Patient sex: M
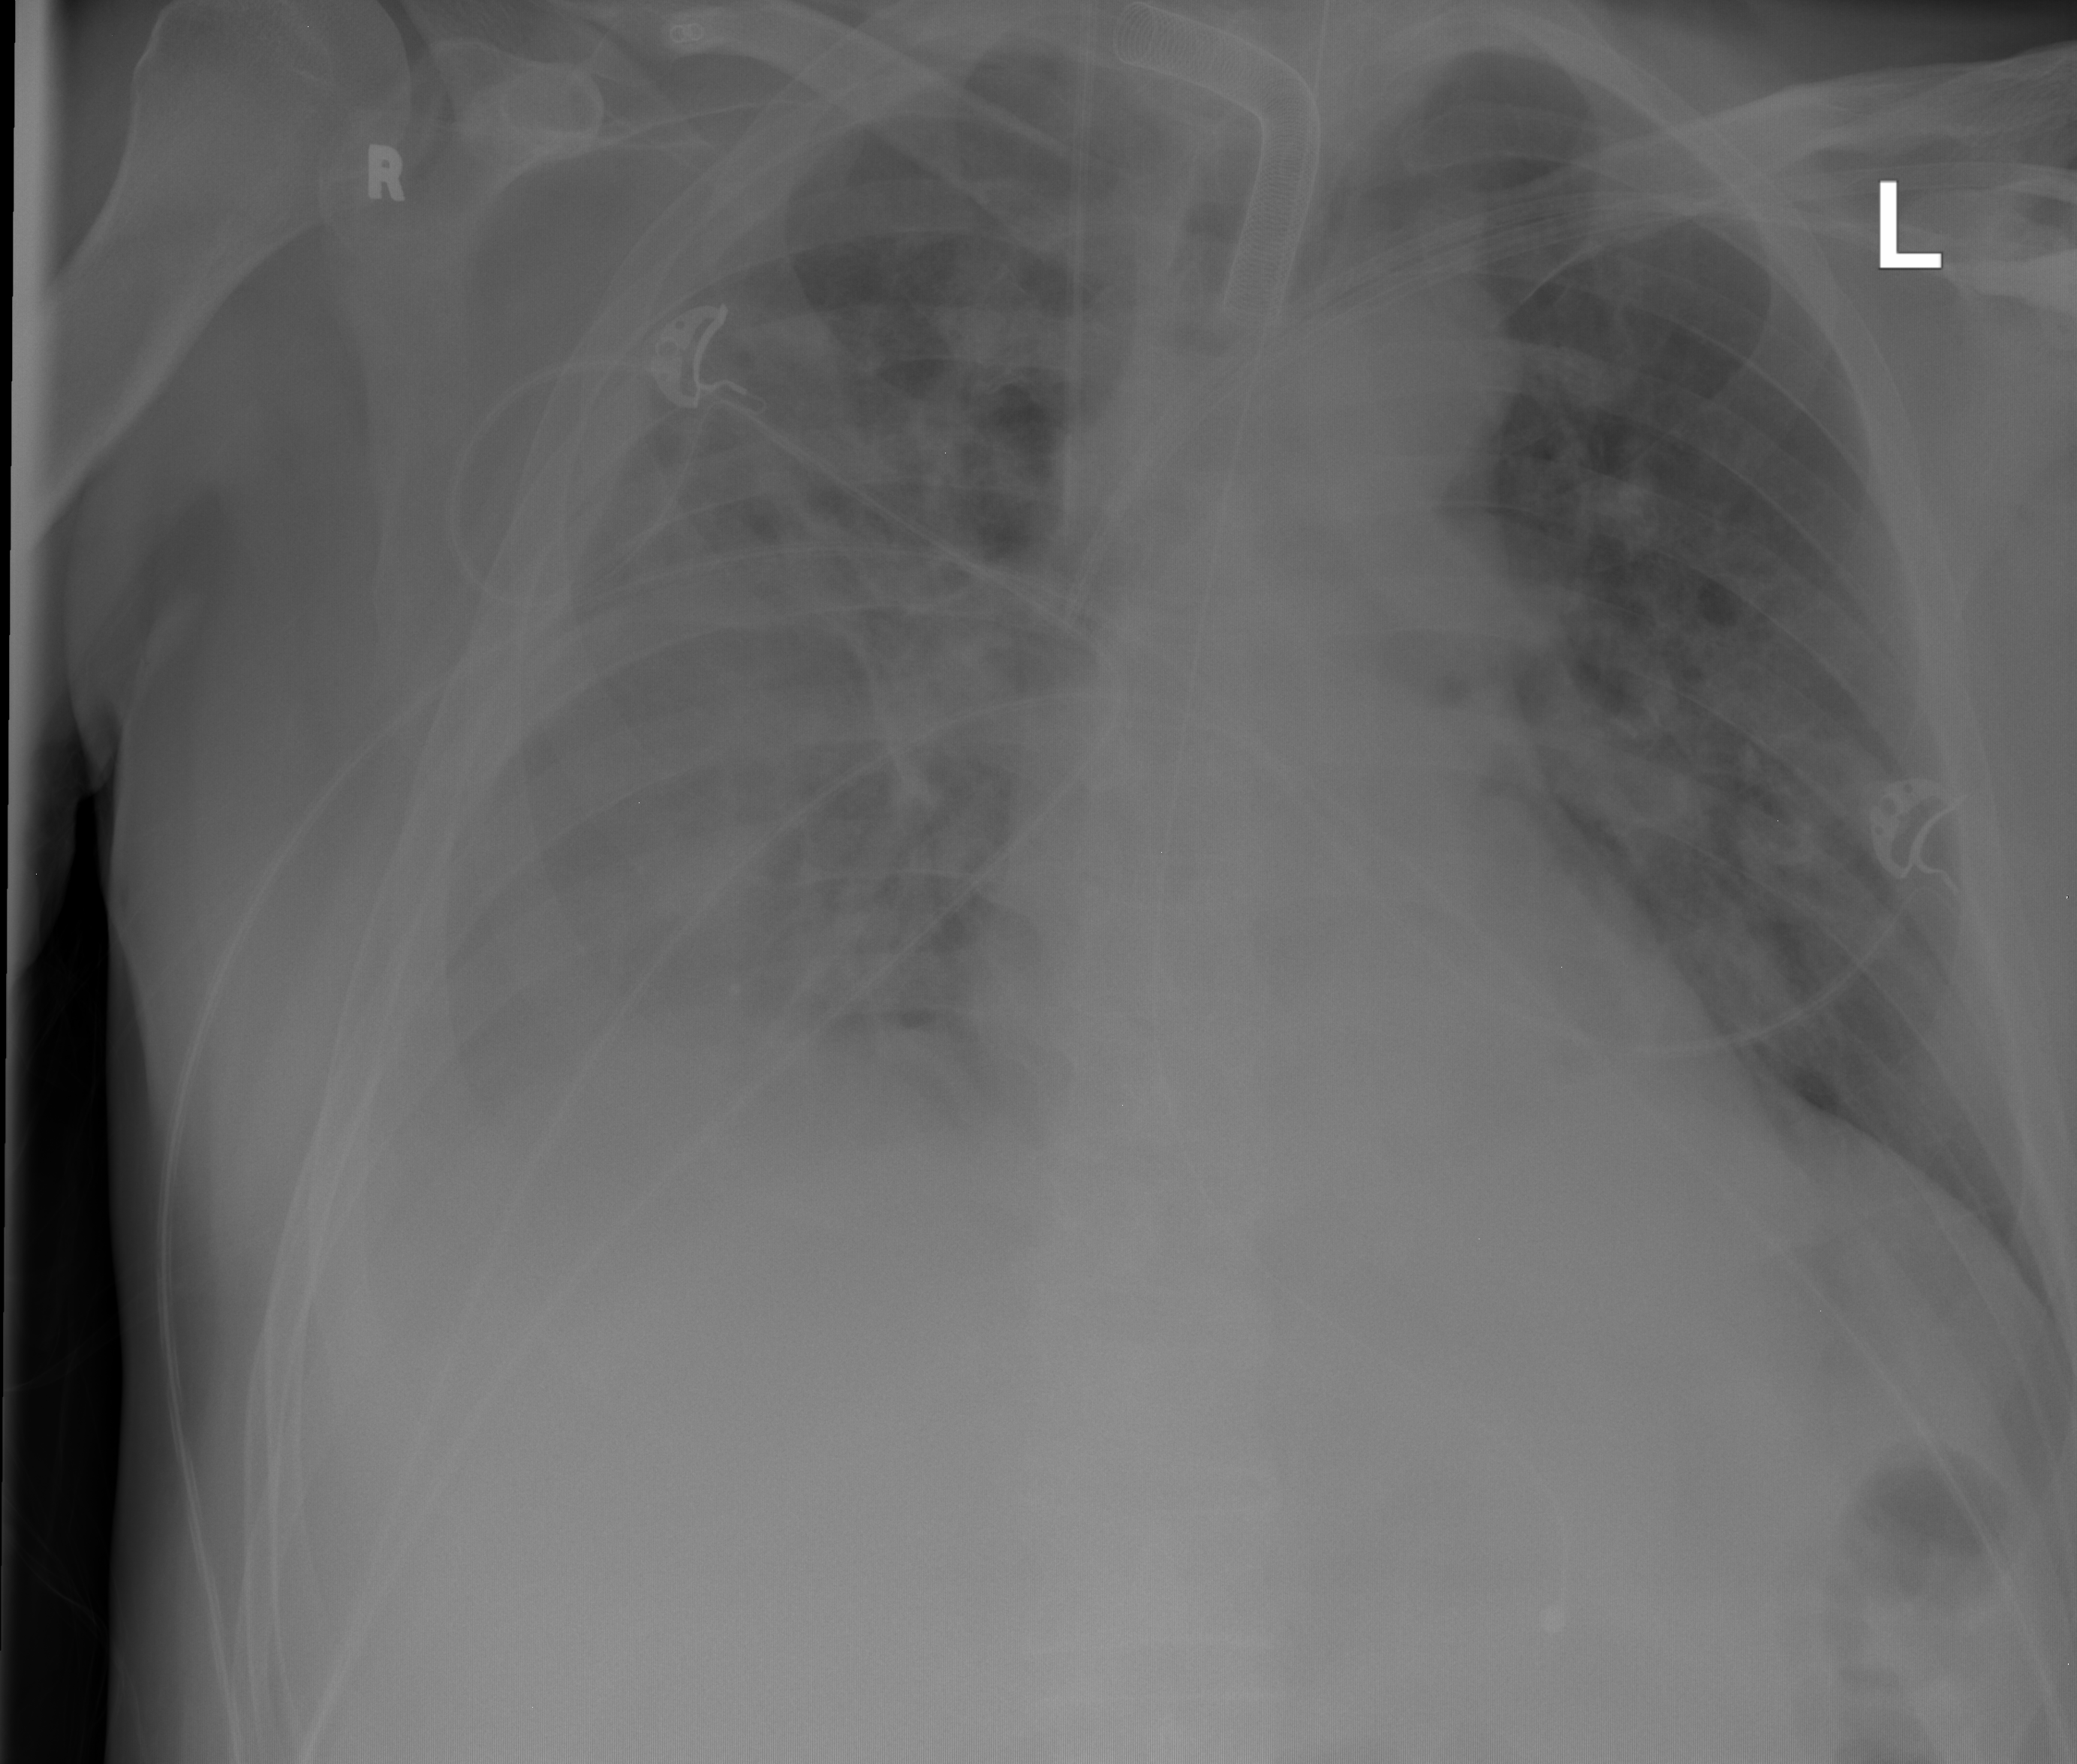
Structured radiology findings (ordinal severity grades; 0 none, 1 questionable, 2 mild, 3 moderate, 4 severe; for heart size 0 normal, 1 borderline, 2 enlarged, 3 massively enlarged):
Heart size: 0
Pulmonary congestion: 2
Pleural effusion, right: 2
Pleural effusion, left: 1
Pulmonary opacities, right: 3
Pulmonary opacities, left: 2
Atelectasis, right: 2
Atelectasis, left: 1